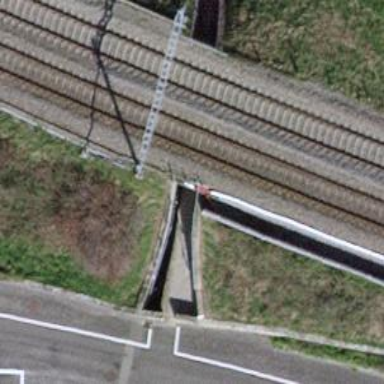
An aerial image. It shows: Tunnel footway.